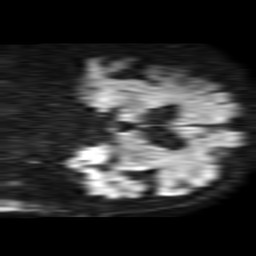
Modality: TRACE
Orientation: coronal
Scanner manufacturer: philips
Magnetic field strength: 1.5 T
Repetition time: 3.392 s
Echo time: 0.06899 s